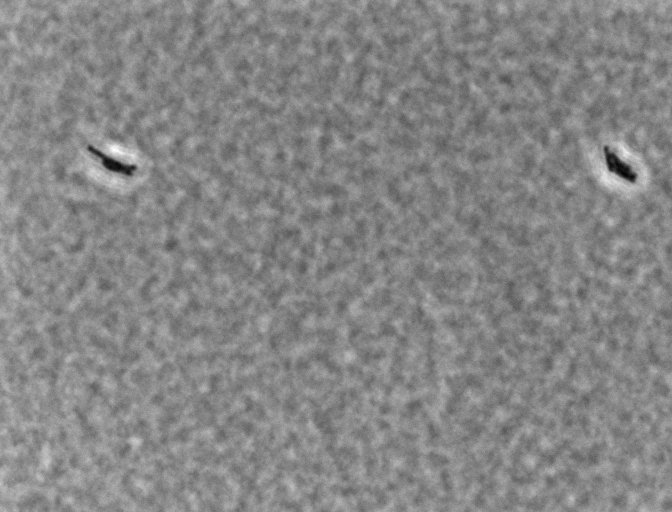
Bacillus coagulans